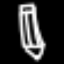
Label: pencil